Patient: sex M, age 46
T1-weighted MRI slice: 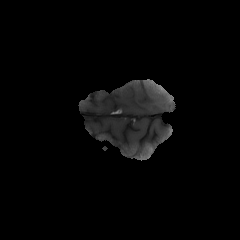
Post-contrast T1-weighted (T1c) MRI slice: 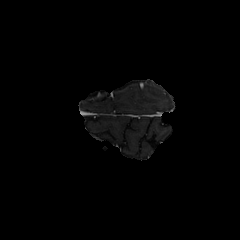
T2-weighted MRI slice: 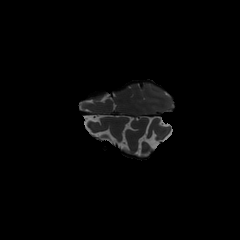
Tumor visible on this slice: no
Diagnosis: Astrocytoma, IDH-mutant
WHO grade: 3